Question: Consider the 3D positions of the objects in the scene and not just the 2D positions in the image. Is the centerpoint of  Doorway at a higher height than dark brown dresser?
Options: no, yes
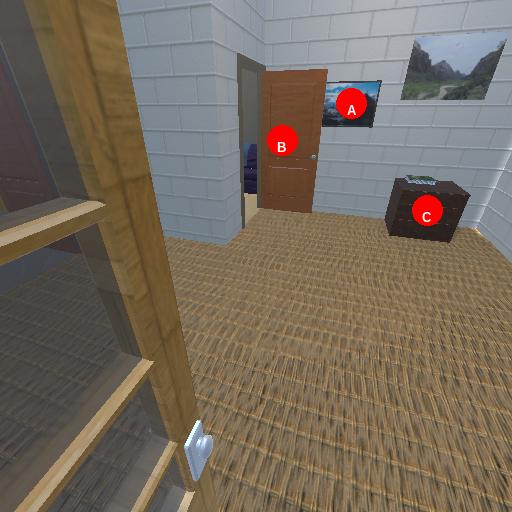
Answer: no